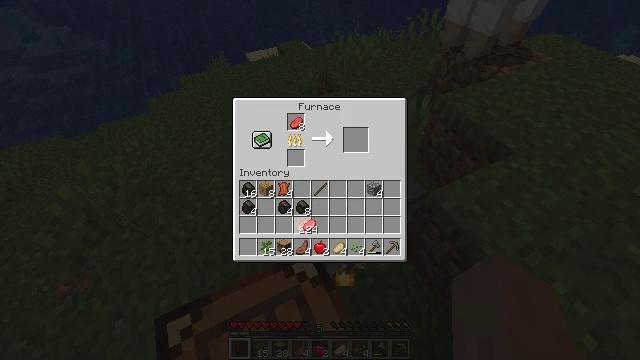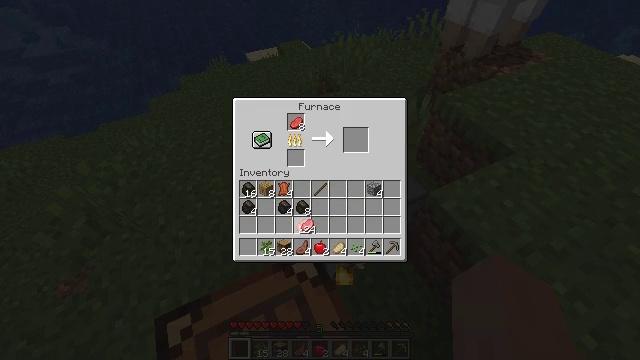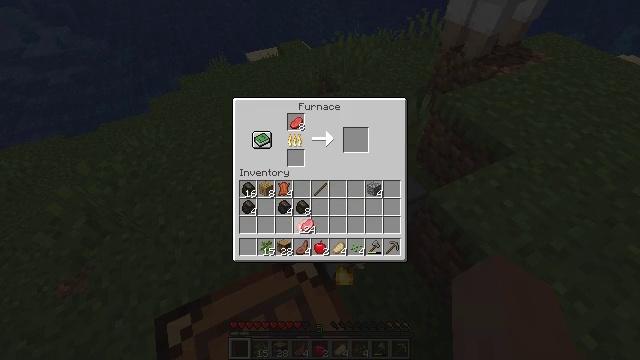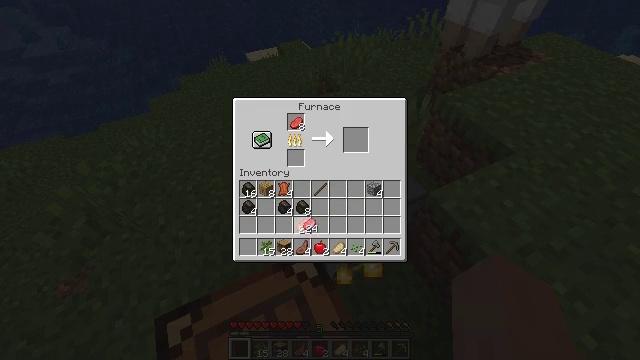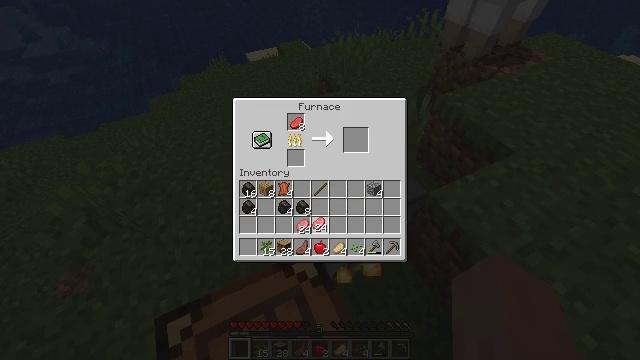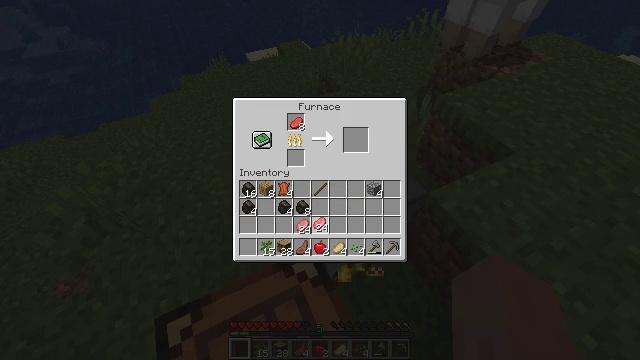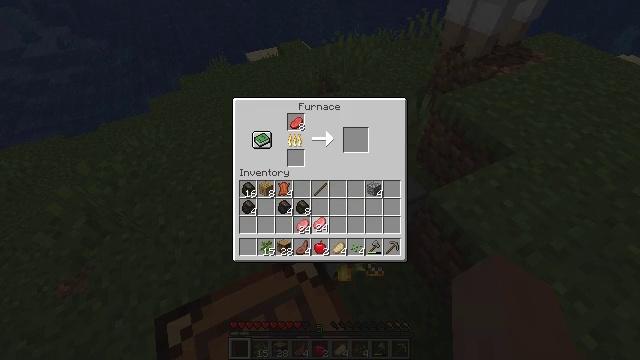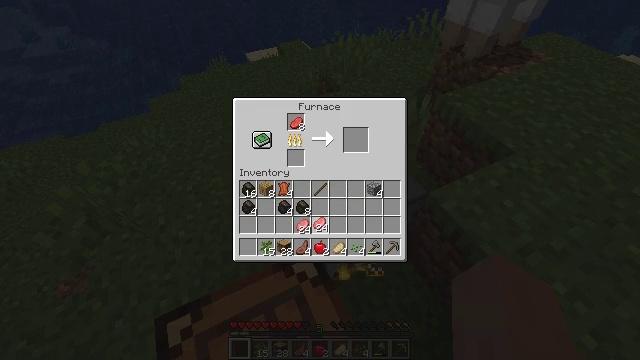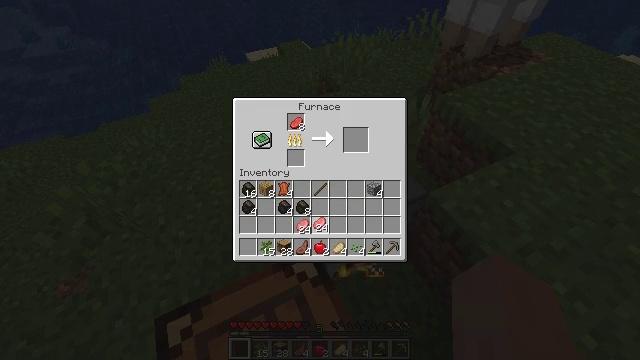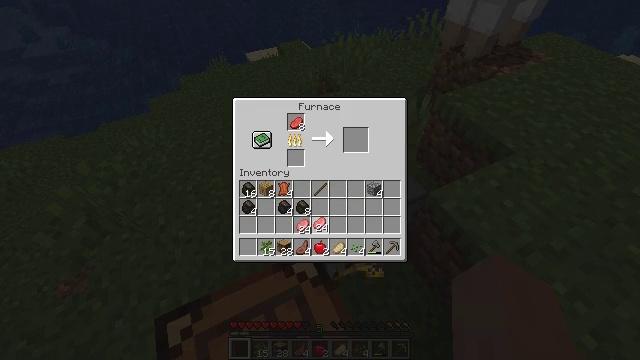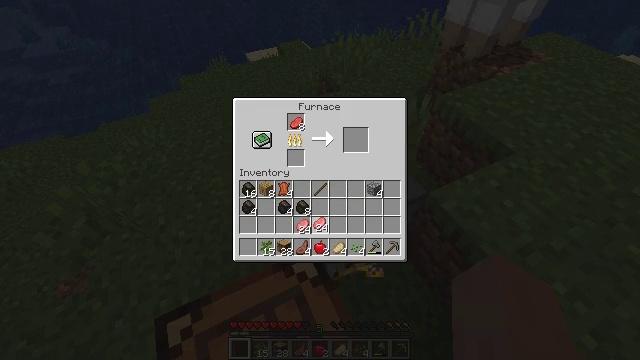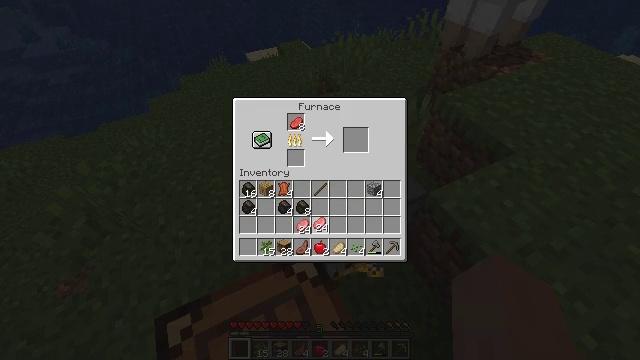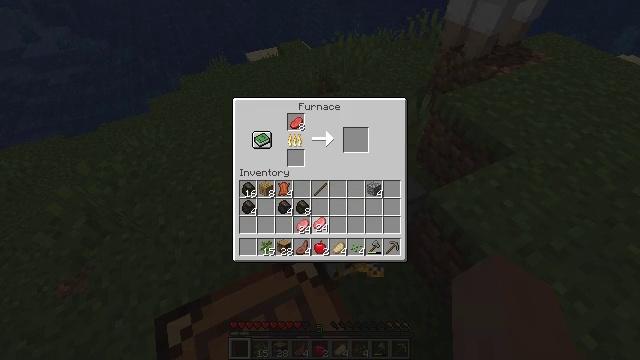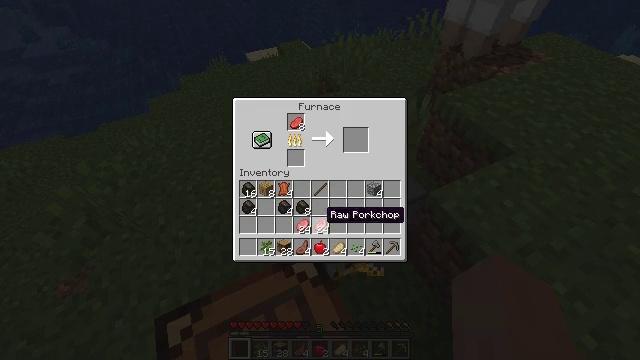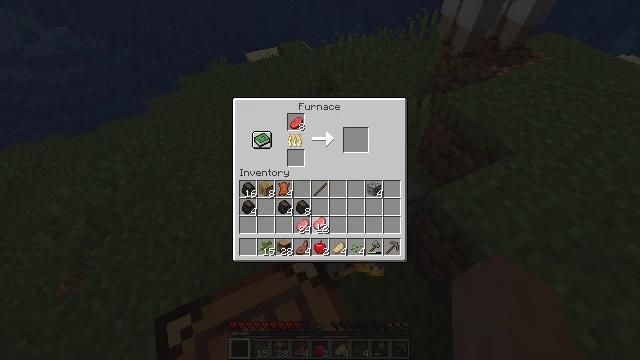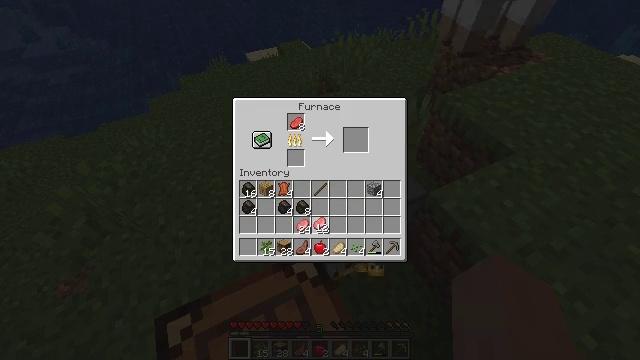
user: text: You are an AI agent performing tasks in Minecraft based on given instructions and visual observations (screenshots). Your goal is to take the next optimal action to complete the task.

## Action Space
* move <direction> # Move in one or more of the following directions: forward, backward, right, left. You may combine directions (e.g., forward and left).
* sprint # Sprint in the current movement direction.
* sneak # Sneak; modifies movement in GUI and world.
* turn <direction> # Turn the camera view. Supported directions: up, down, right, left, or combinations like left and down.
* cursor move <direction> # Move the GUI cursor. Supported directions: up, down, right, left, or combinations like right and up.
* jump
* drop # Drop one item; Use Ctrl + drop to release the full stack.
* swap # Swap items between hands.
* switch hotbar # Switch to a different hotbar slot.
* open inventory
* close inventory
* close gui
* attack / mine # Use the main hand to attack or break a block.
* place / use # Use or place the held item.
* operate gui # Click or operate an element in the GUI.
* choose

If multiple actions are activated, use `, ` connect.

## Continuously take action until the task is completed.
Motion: motion action
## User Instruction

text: Open the furnace and cook beef.
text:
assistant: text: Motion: no_op
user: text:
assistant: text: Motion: no_op
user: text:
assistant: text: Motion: no_op
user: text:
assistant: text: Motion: turn right
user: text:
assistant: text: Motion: no_op
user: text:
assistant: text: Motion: no_op
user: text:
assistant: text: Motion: no_op
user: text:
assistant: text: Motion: no_op
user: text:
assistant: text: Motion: no_op
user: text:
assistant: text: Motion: attack / mine
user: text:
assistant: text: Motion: attack / mine
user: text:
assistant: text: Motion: attack / mine
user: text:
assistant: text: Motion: no_op
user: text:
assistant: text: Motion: use / place
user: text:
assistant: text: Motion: use / place
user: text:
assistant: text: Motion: use / place
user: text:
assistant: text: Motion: no_op
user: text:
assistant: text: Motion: no_op
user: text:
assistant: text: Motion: no_op
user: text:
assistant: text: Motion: turn right
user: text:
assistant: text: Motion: no_op
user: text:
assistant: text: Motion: no_op
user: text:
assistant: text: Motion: no_op
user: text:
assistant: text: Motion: attack / mine
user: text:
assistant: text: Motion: attack / mine
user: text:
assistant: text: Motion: attack / mine
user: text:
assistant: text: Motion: no_op
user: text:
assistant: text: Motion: no_op
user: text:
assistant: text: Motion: no_op
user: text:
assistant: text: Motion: no_op